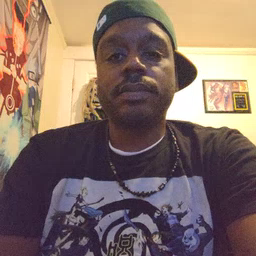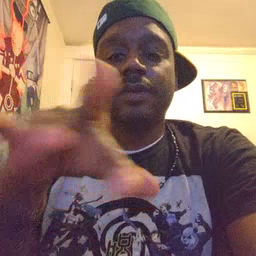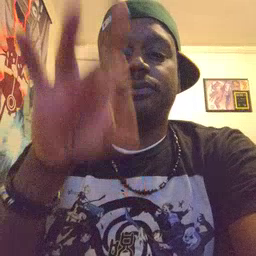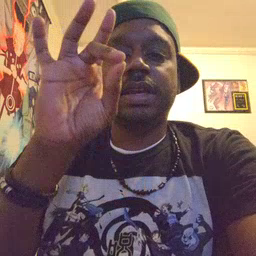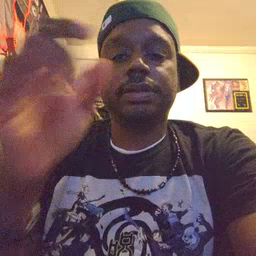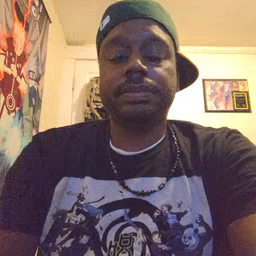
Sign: find